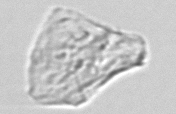
Label: detritus_transparent